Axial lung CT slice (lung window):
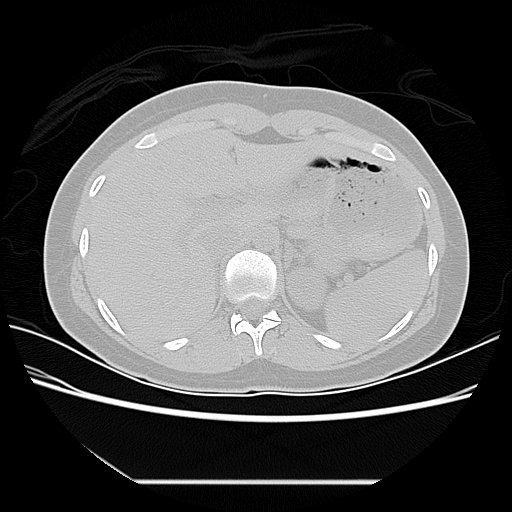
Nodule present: no